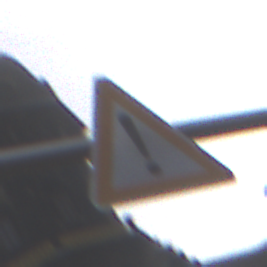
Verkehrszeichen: Gefahrenstelle
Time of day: MorningAfternoon
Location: Outdoor (Urban)
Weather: PartlyCloudy
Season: NotSpecified
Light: Natural